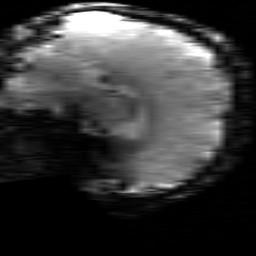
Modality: T2starw
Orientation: sagittal
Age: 27
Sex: male
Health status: healthy
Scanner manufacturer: siemens
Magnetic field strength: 3 T
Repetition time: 0.7 s
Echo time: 0.02 s